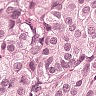
Metastatic tissue present: yes